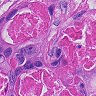
Metastatic tissue present: yes